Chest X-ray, AP view. Patient: 60 years old, sex M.
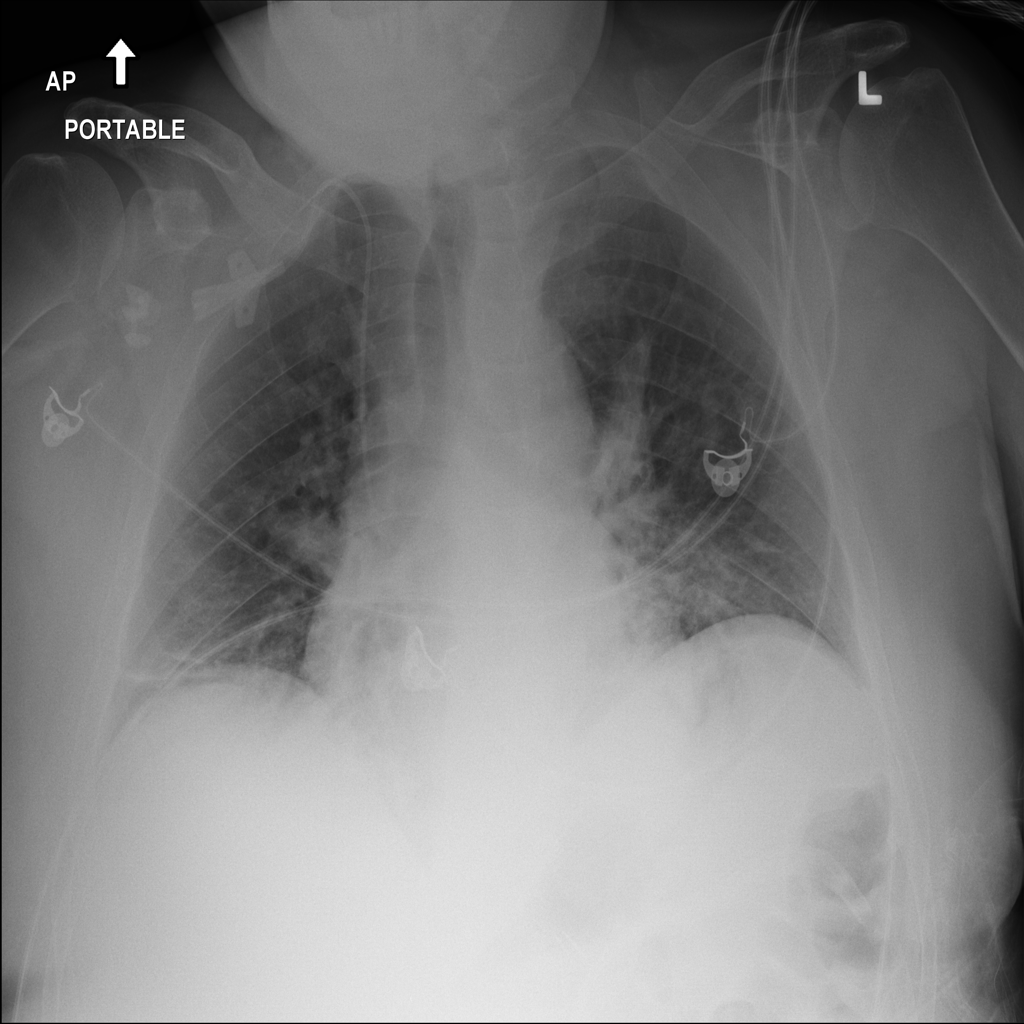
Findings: Atelectasis, Consolidation, Infiltration